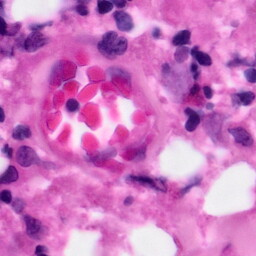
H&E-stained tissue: Pancreatic